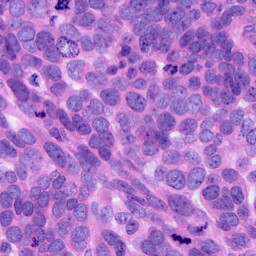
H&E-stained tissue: Ovarian